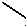
Label: circle